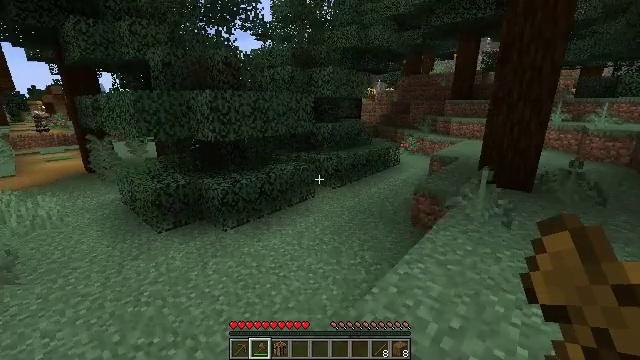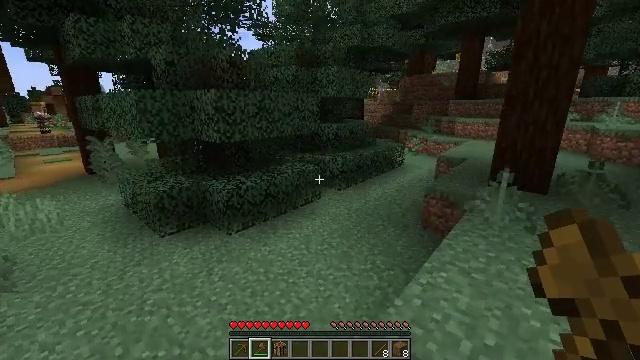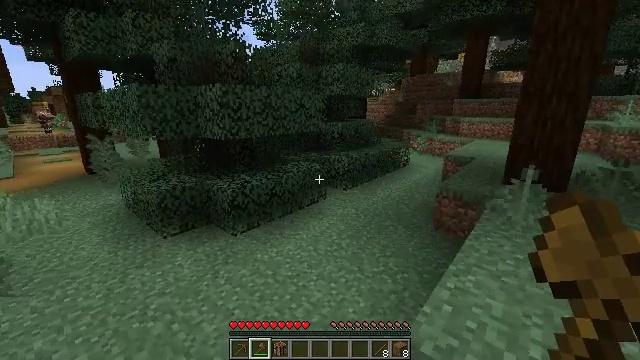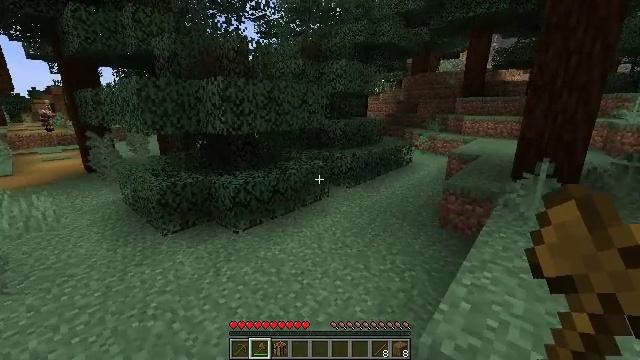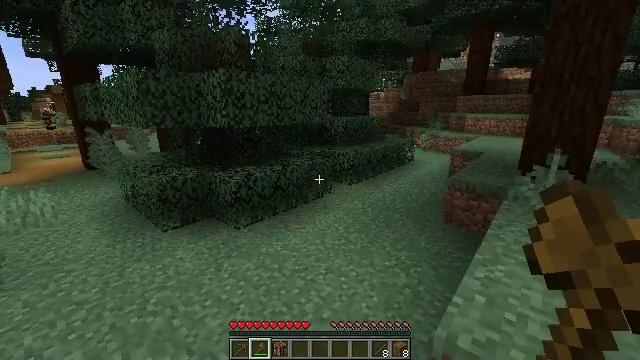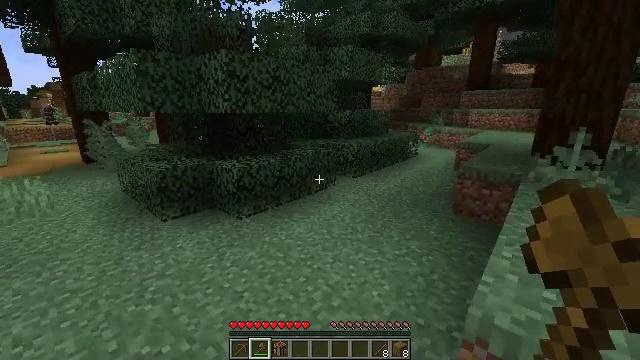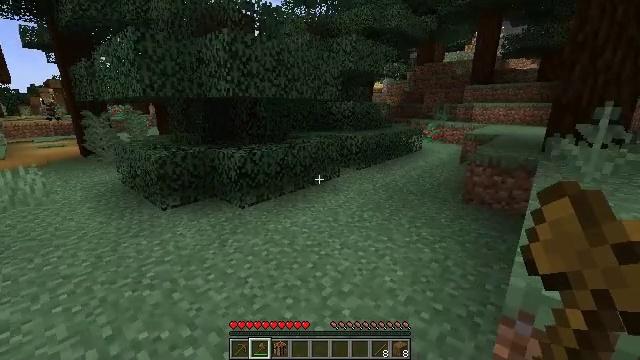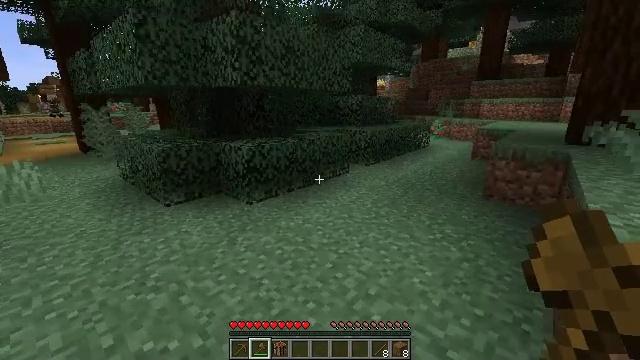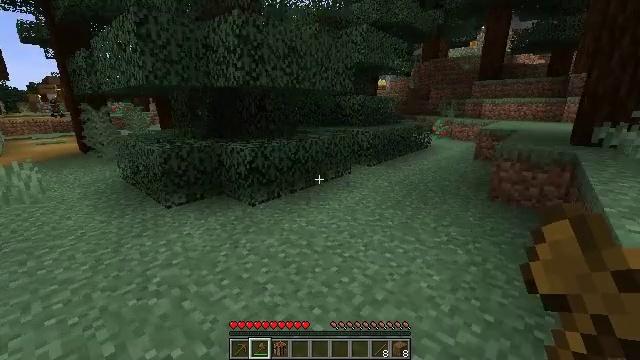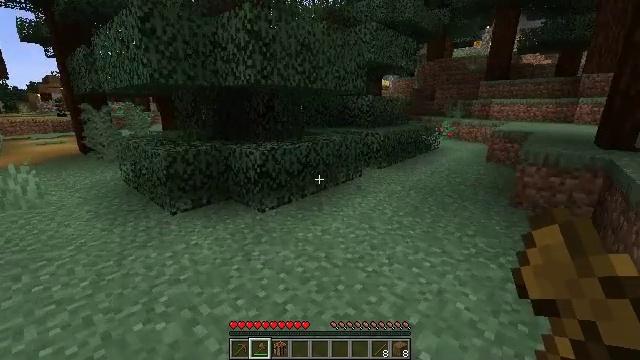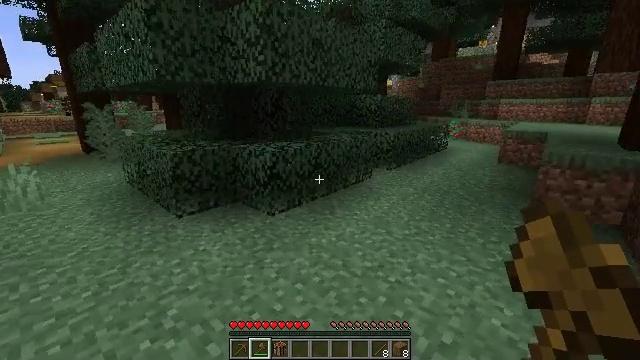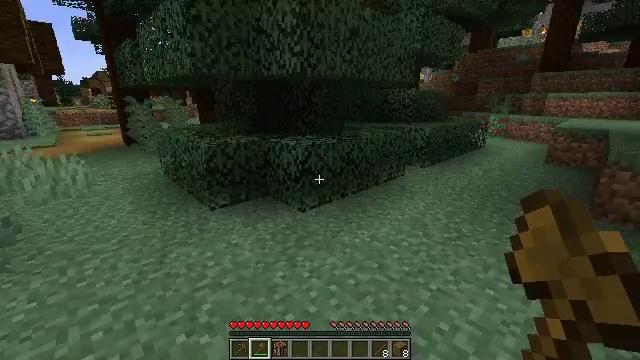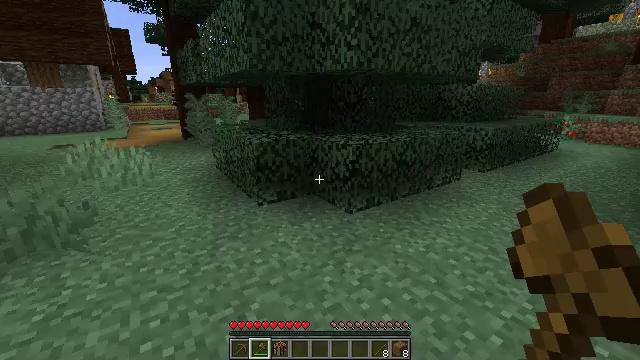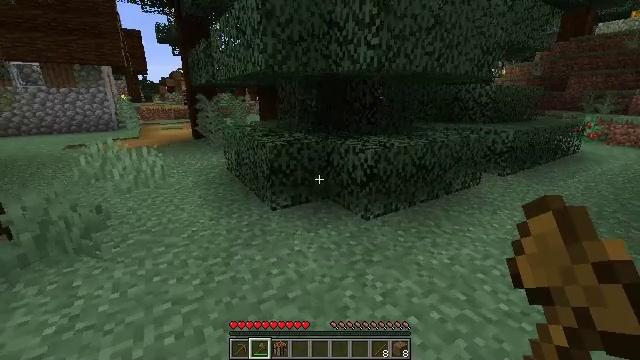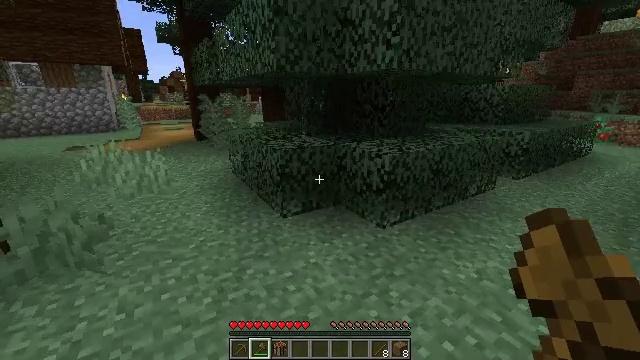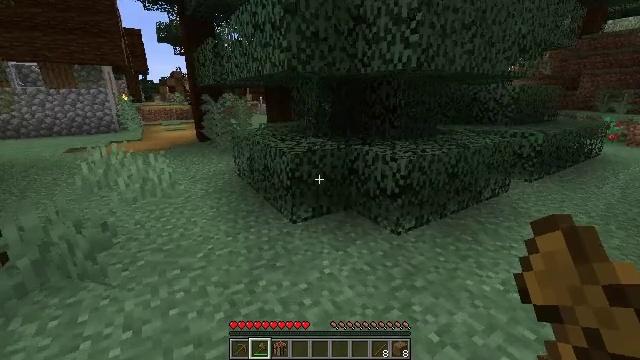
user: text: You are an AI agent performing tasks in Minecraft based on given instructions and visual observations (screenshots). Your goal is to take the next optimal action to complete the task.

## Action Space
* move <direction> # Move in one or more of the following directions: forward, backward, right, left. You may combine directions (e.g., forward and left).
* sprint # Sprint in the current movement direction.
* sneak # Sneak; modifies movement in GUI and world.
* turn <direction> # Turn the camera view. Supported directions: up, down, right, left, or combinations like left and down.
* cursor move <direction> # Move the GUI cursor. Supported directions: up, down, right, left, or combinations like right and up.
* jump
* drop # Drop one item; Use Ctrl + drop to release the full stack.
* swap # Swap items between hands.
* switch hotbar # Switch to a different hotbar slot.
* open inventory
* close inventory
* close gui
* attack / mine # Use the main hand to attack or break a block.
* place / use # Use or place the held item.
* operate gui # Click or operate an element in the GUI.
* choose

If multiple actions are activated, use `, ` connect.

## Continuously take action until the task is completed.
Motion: motion action
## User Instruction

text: Mine the purple bed.
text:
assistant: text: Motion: move forward and move left
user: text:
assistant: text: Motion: move forward and move left
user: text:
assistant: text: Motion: move forward and move left
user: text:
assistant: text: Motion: move forward and move left
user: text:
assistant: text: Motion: move forward and move left
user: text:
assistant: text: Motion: move forward and move left
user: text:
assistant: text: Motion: move forward and move left
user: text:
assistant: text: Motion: move forward and move left
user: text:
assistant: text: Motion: move forward and move left
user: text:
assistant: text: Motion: move forward and move left
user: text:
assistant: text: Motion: move forward and move left, turn left and down
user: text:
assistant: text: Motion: move forward and move left, turn left
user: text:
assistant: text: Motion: move forward and move left, turn left
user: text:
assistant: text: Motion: move forward and move left
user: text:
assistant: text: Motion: move forward and move left
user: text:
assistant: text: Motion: move forward and move left
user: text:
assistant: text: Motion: move forward and move left
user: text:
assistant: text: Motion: move forward and move left
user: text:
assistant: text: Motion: move forward and move left
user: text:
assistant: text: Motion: move forward and move left
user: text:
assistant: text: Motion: move forward and move left
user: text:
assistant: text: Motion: move forward and move left
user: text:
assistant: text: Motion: move forward and move left
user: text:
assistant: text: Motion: move forward and move left
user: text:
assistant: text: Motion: move forward and move left
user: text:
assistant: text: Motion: move forward and move left
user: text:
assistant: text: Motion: move forward
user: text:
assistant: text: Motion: move forward
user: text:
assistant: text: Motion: move forward and move left
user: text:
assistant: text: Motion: move forward and move left